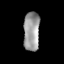
Tissue: lung
Cell type: Myeloid cells
Senescence score: 0.2363
Nuclear area (px): 609
Mean DAPI intensity: 157.355